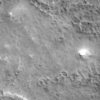
Label: not_dusty